Interaction volume radius: 10 \u00c5
Interaction volume height: 35 \u00c5
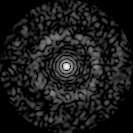
Disorder parameter: 0.8335